Question: Given the following graph:
'''
(a)<--(b)-->(c)<--(d)-->(e)<--(f)-->(a)
'''
I believe it is (currently) impossible to create a node (g) using the merge clause such that:
'''
(g)-->(a)
(g)-->(c)
(g)-->(e)
'''
The reason being that it requires a comma to describe the above pattern, and the MERGE clause will not accept a comma. e.g. '(a)<--(g)-->(c), (g)-->(e)'
For ease of reference, see picture below. Given that graph (except node 6), I cannot create node 6 using the MERGE command.

Can someone come up with a way to do this? I believe new functionality needs to be added, but I'd like to be more reasonably sure there's not a viable workaround before heading down that path.
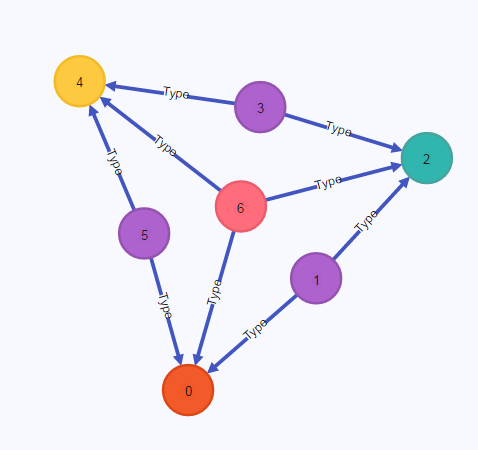
Answer: There is no way to do this in Cypher, or in APOC right now. That said, there is a workaround. It's a bit manual, you'll need to acquire locks on the nodes in question (we'll use APOC for that), and we'll use 'OPTIONAL MATCH' along with 'WHERE ... IS NULL' to determine whether or not the center node exists, then create it only when it doesn't.
For this, I'm using the following example graph to mimic yours, before the addition of node 6:
'''
create (zero:Node{name:0})
create (one:Node{name:1})
create (two:Node{name:2})
create (three:Node{name:3})
create (four:Node{name:4})
create (five:Node{name:5})
create (zero)<-[:TYPE]-(one)-[:TYPE]->(two)
create (two)<-[:TYPE]-(three)-[:TYPE]->(four)
create (four)<-[:TYPE]-(five)-[:TYPE]->(zero)
'''
And now, the query to merge
'''
match (node:Node)
where node.name in [0,2,4]
with collect(node) as nodes
call apoc.lock.nodes(nodes)
with nodes[0] as first, nodes[1] as second, nodes[2] as third
optional match (first)<-[:TYPE]-(center)-[:TYPE]->(second)
where (center)-[:TYPE]->(third)
with first, second, third, center
where center is null
// above 'where' will result in no rows if center exists, preventing creation of duplicate pattern below
create (first)<-[:TYPE]-(newCenter:Node{name:6})-[:TYPE]->(second)
create (newCenter)-[:TYPE]->(third)
'''